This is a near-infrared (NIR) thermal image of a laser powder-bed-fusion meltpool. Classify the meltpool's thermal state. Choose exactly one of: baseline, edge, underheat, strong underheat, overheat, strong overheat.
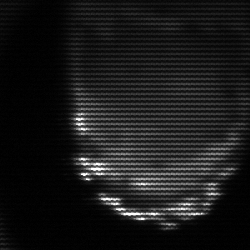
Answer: edge